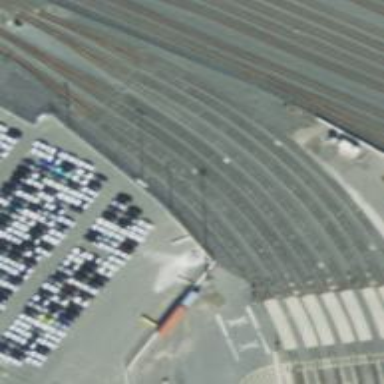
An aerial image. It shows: Railway yard.